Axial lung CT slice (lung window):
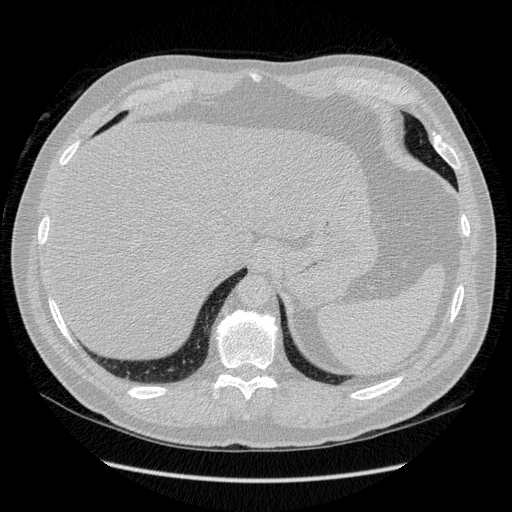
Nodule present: no